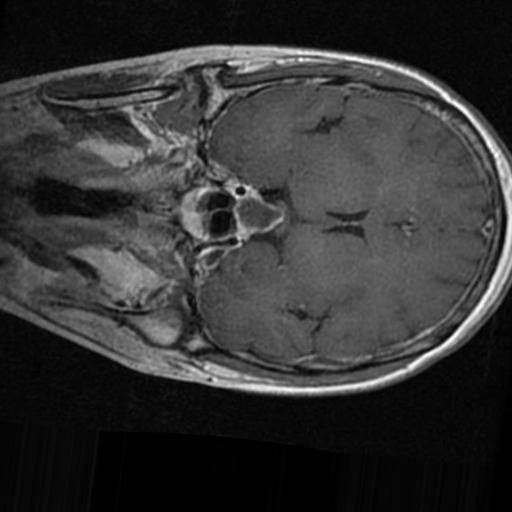
Label: brain_tumor